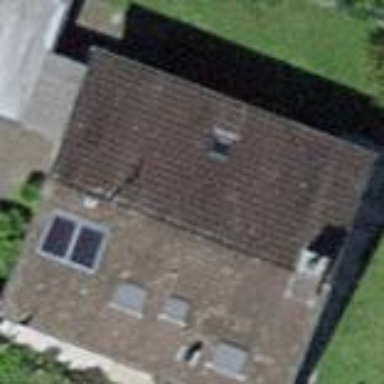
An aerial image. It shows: Building with tiled roof.